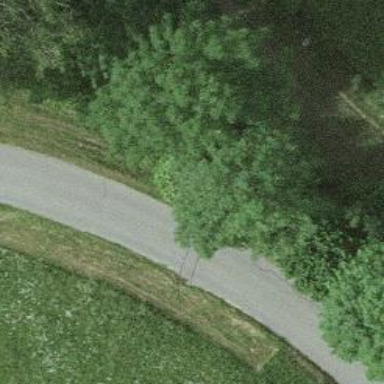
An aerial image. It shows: Unclassified road with grade 1 track type.